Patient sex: M
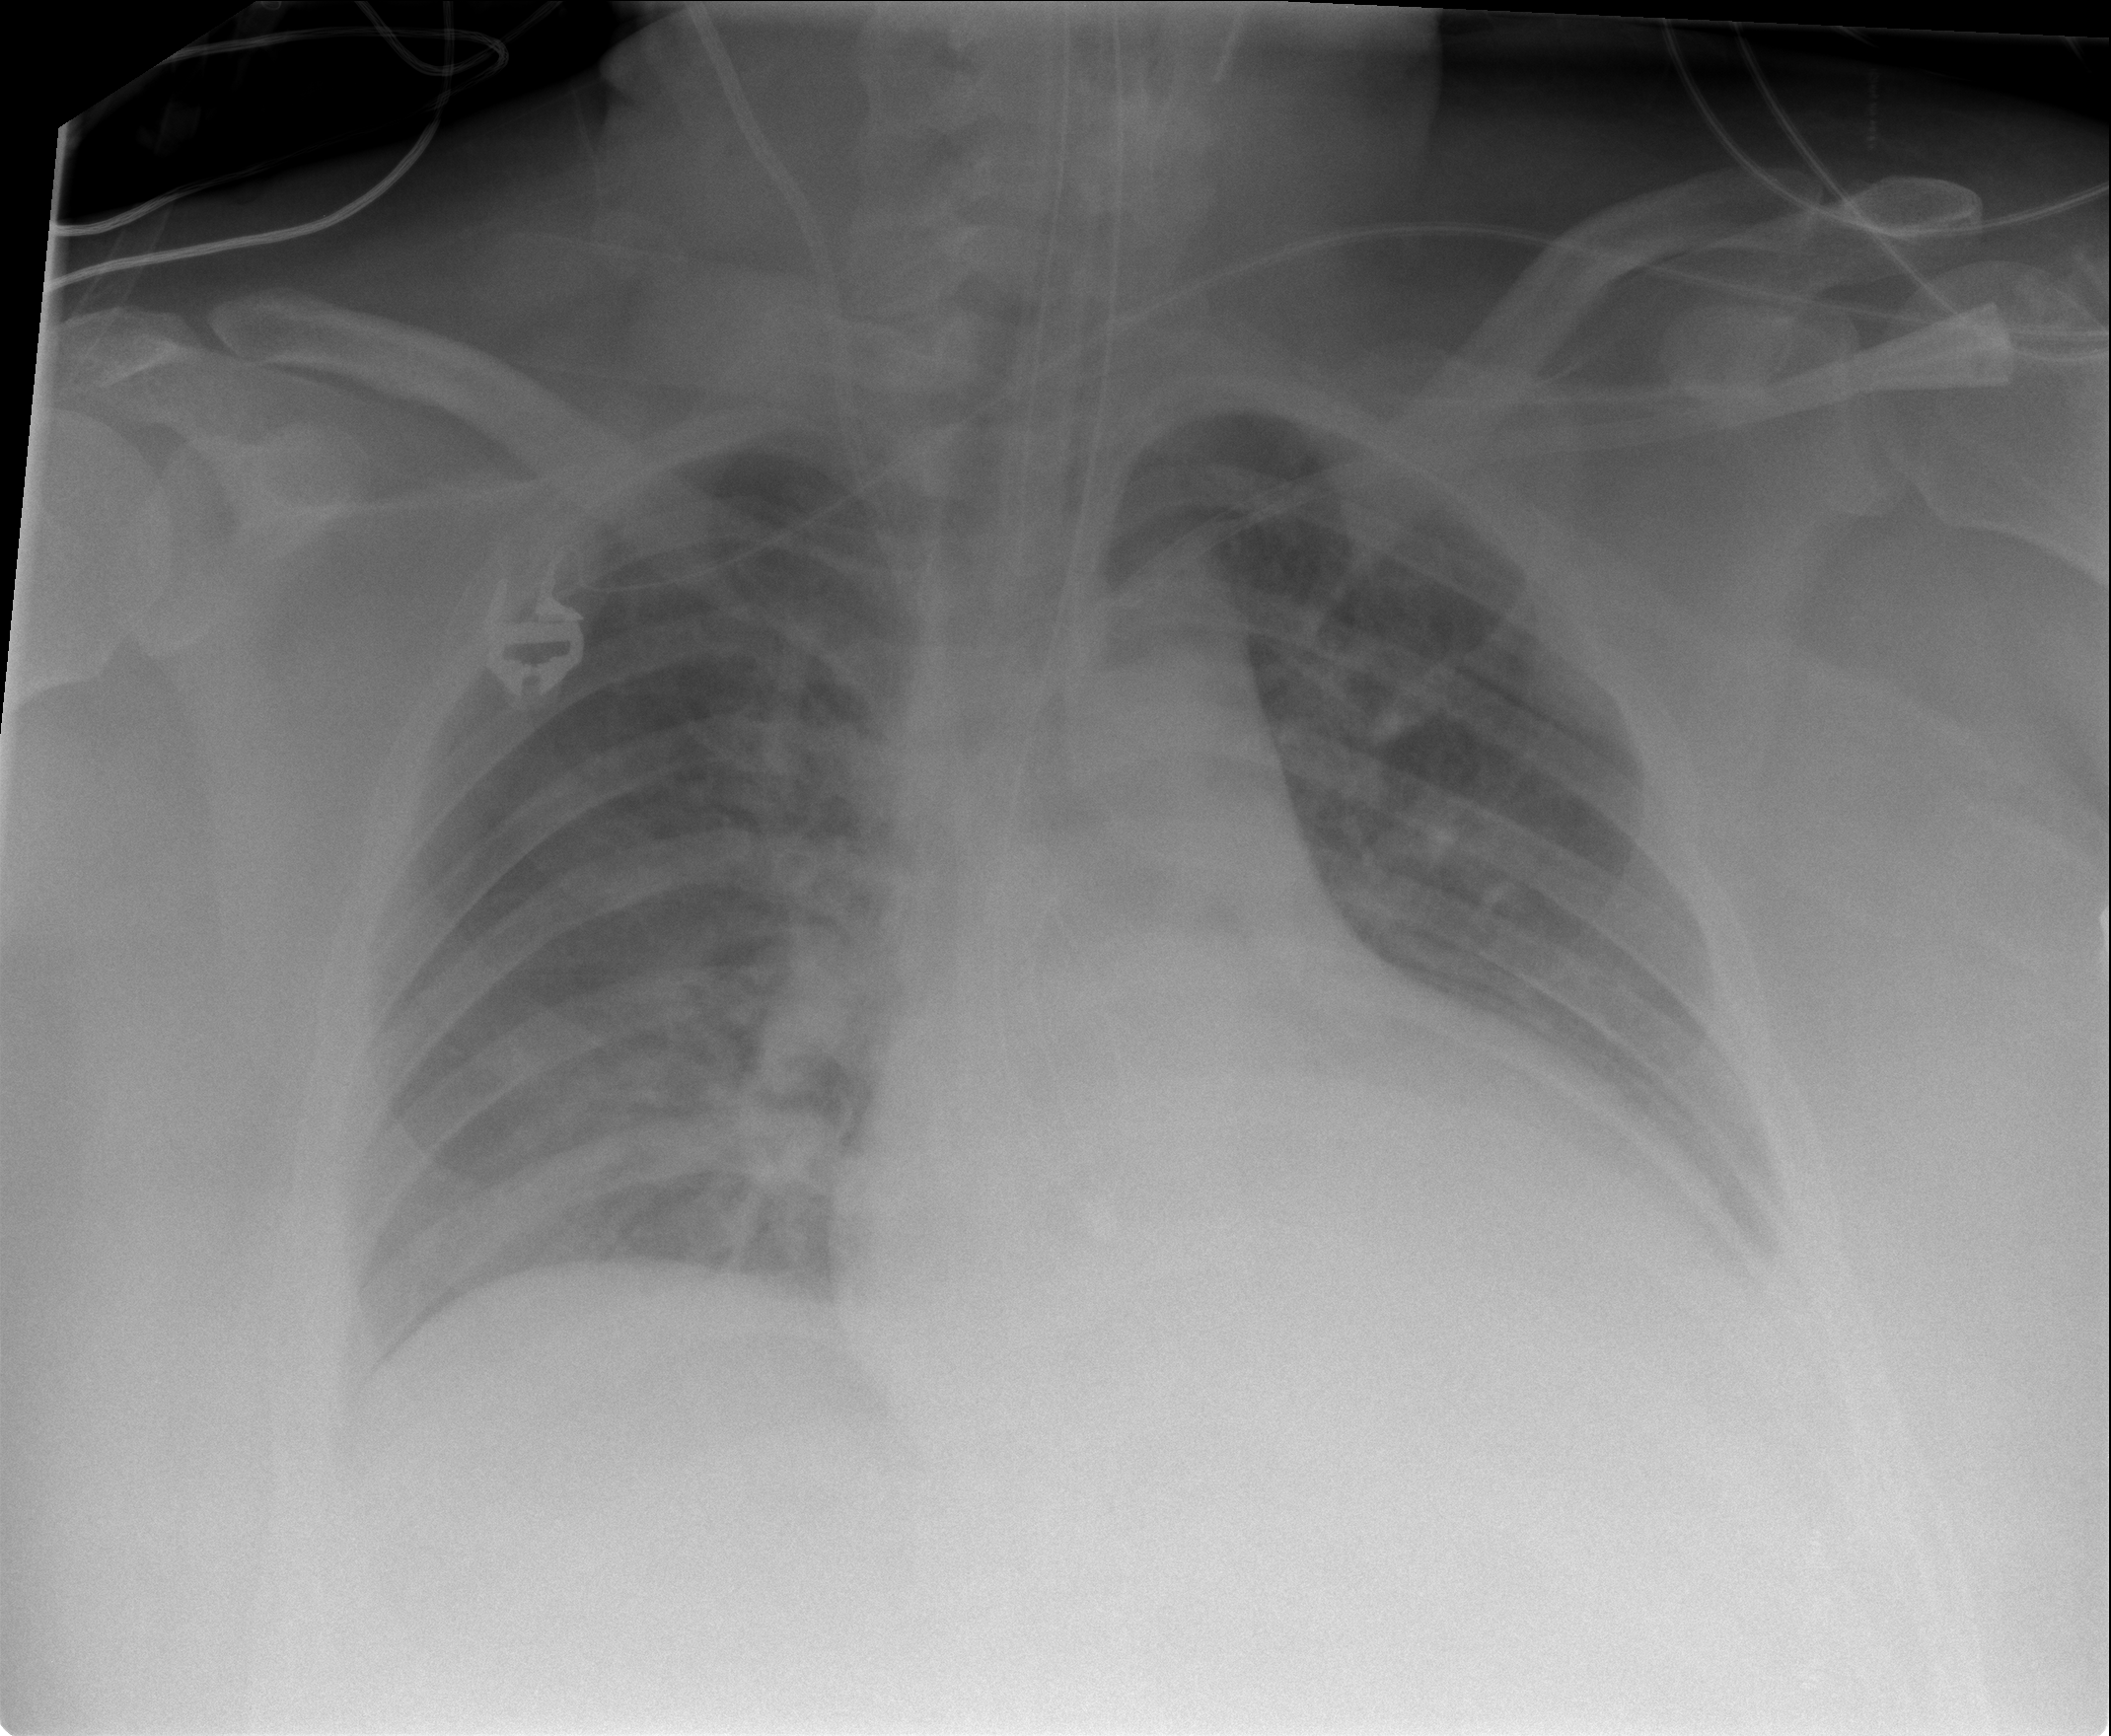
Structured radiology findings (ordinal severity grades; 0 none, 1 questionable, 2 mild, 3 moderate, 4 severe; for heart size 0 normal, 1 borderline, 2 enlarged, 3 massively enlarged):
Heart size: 2
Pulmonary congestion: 2
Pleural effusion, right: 0
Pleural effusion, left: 1
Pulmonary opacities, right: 0
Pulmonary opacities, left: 0
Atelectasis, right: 0
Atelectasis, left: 1